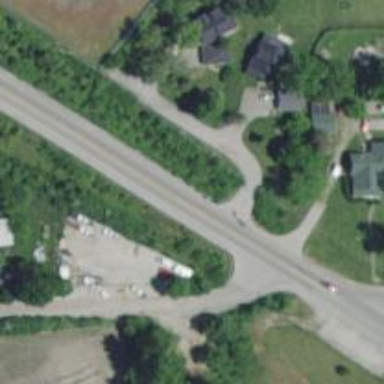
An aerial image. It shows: Tertiary road with asphalt surface and embankment.